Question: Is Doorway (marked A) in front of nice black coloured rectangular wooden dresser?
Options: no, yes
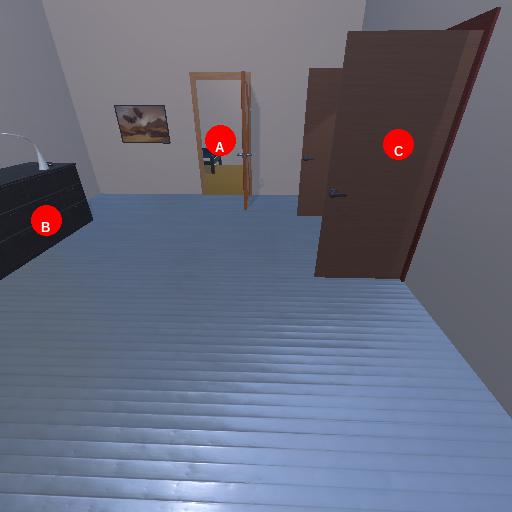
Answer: no